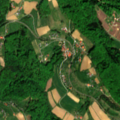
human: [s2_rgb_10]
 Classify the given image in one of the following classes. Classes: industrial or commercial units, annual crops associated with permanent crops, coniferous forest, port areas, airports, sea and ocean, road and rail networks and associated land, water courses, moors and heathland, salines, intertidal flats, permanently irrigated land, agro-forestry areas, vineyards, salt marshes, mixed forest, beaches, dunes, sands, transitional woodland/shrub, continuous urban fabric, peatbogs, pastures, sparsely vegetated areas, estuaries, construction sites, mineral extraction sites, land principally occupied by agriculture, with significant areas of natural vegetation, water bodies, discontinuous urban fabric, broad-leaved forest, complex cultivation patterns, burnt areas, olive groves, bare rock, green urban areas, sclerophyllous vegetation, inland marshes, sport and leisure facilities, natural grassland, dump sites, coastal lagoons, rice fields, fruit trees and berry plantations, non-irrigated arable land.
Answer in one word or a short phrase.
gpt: non-irrigated arable land, complex cultivation patterns, broad-leaved forest